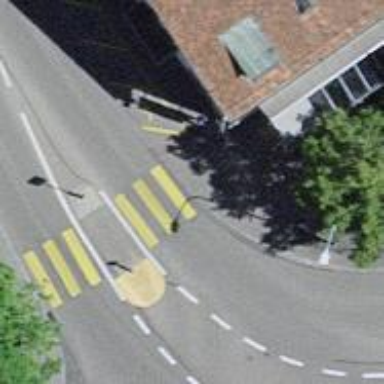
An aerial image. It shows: Zebra crossing on the road.